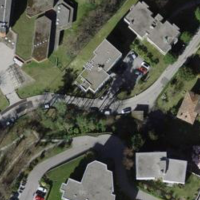
EUNIS habitat code: 55
Species observed at this site:
Viburnum tinus